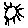
Label: sun